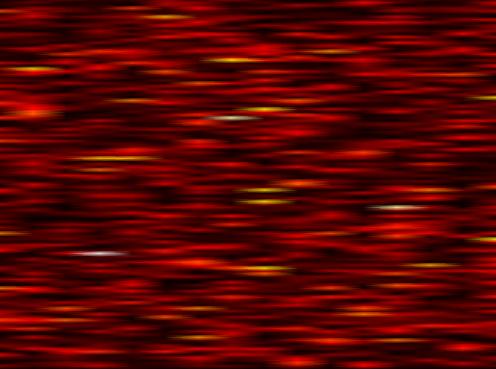
Label: OFDM